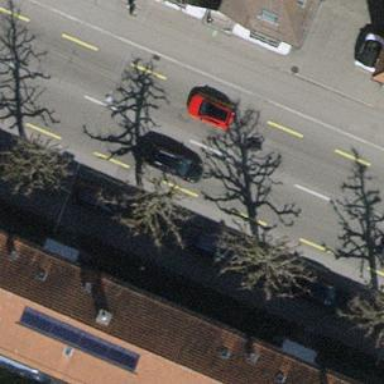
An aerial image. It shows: Tree-lined avenue.